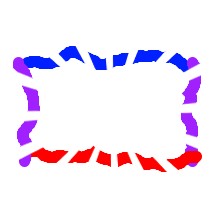
Shape: rectangle